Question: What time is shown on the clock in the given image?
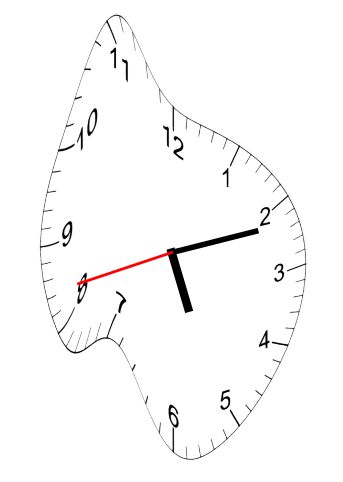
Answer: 05:11:42